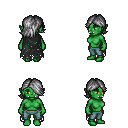
a pixel art fantasy rpg character, female body template, orc, green skin, black tattered cape, teal pants, gray swoop hairstyle, four views (front, back, left, right), 2x2 character sprite sheet, small pixel art, hard edges, no anti-aliasing